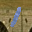
Label: 1